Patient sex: F
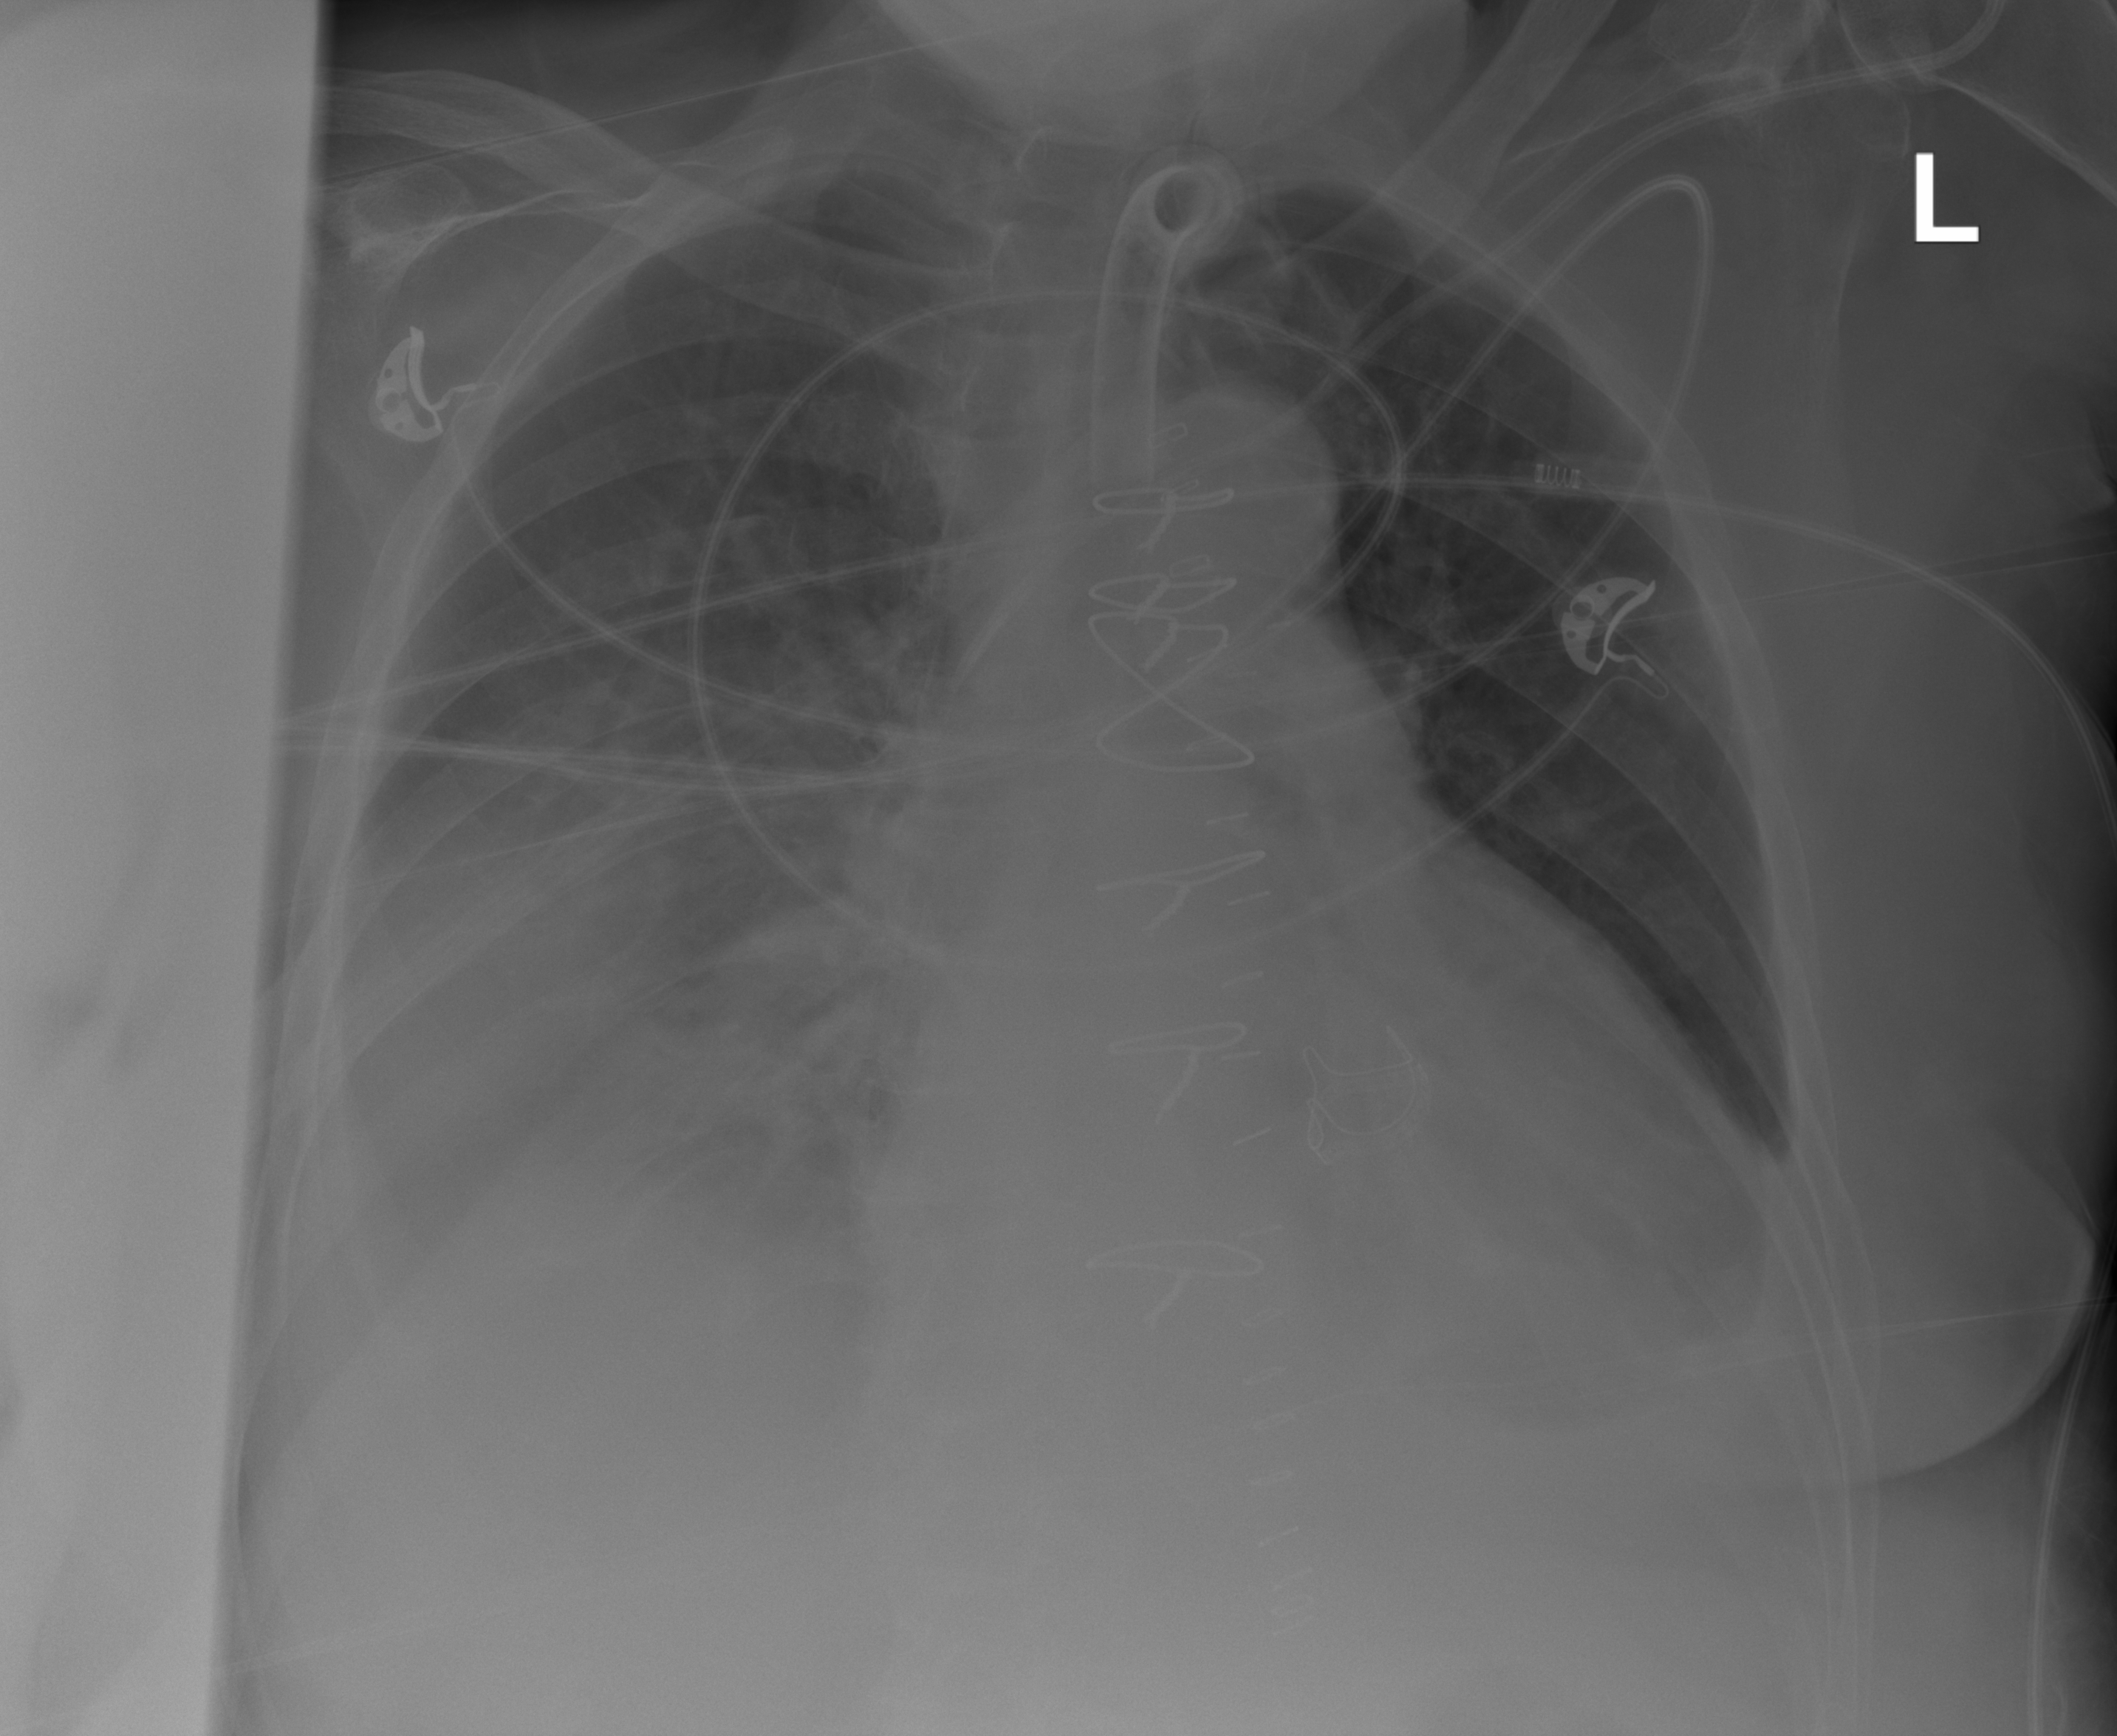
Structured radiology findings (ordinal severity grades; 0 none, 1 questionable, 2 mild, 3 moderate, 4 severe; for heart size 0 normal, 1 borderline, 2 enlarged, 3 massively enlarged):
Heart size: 2
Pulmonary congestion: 2
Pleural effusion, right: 3
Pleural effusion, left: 1
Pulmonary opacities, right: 3
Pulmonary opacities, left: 0
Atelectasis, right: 2
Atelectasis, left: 2